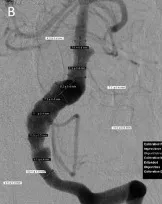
Preoperative angiography. (B) Anteroposterior angiography measurement data shows the maximum outer diameter and the length of the aneurysm.
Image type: radiology (ct)